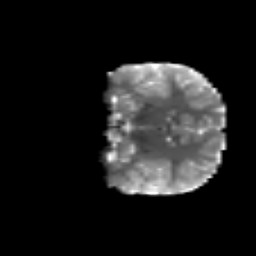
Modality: T2w
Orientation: coronal
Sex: male
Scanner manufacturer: siemens
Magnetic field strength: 3 T
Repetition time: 5 s
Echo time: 0.071 s